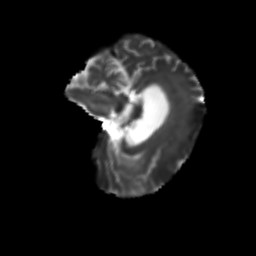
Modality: T2w
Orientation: sagittal
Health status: ill
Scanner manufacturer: siemens
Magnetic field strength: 3 T
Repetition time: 6.8 s
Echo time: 0.097 s